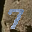
Label: 7